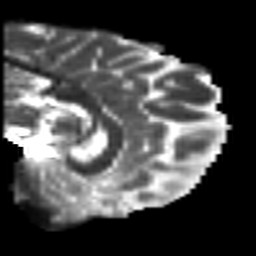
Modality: T2w
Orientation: sagittal
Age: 20
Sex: female
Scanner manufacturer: siemens
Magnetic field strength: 3 T
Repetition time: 7 s
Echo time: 0.0926 s